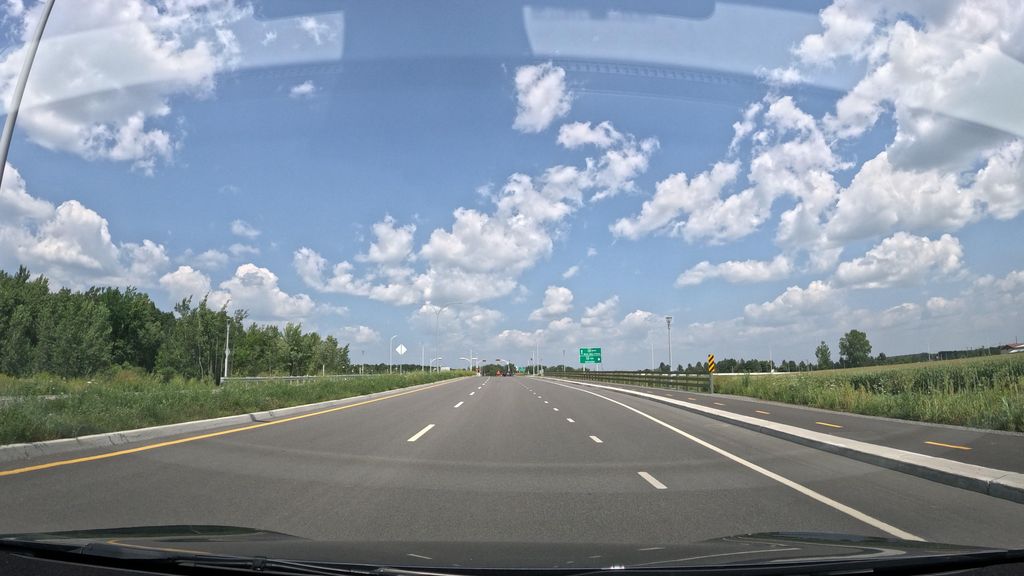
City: montreal